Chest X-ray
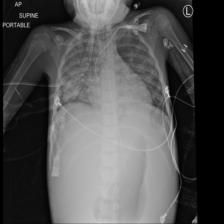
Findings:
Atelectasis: negative
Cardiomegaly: negative
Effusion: negative
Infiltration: negative
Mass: negative
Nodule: negative
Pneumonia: negative
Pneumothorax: negative
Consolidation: negative
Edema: negative
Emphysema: negative
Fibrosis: negative
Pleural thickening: negative
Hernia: negative